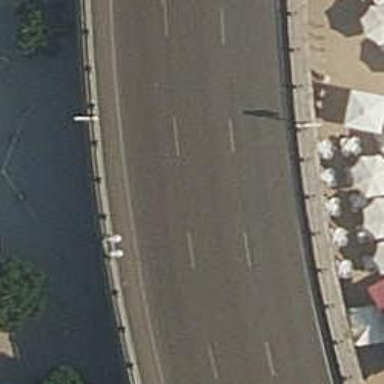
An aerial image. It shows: Primary highway bridge with asphalt surface.